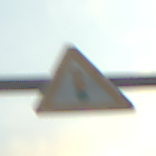
Verkehrszeichen: Lichtzeichenanlage
Umgebung: Outdoor, Suburban
Tageszeit: SunriseSunset
Wetter: PartlyCloudy
Licht: Natural
Jahreszeit: NotSpecified
Kontrast: MediumContrast